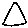
Label: triangle